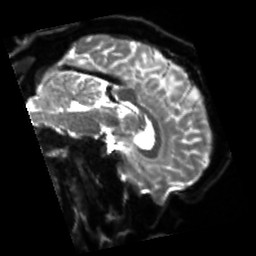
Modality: sbref
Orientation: sagittal
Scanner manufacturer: siemens
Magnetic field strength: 3 T
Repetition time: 4 s
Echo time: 0.0594 s